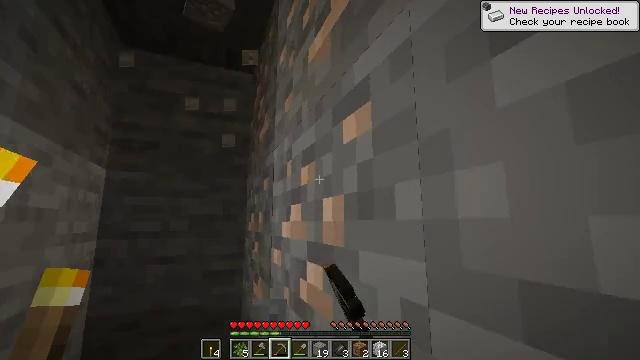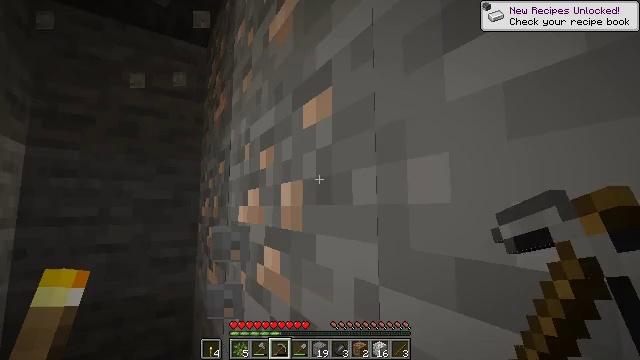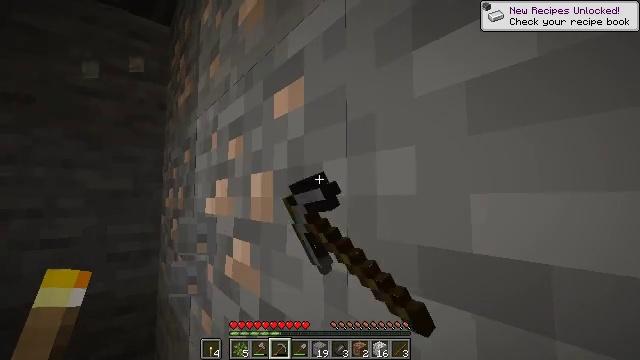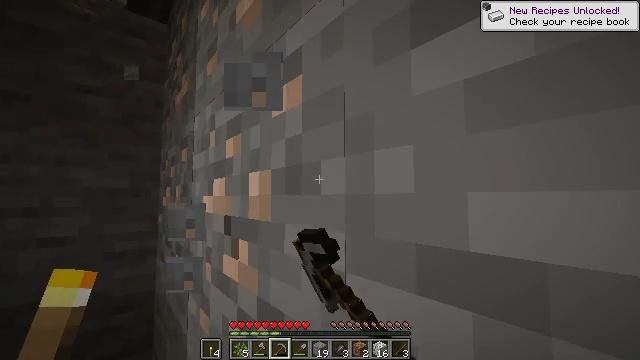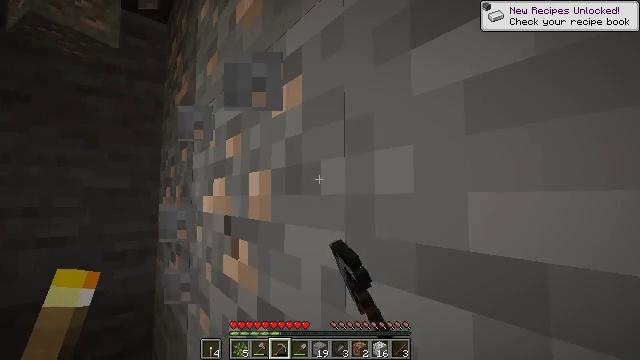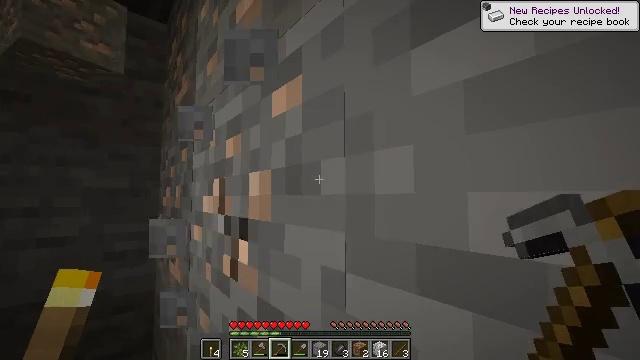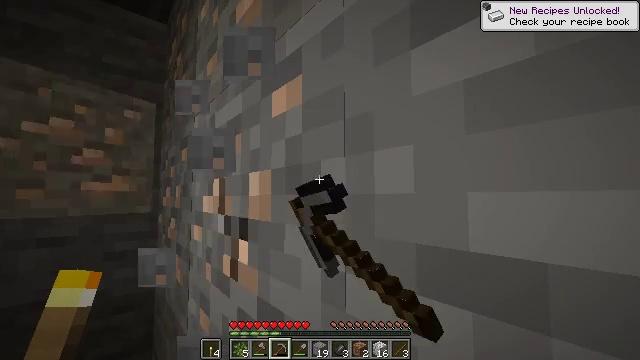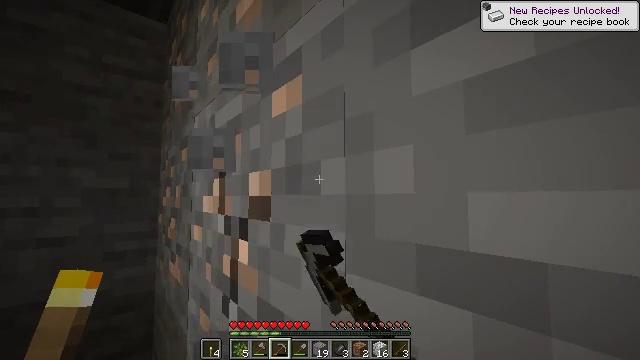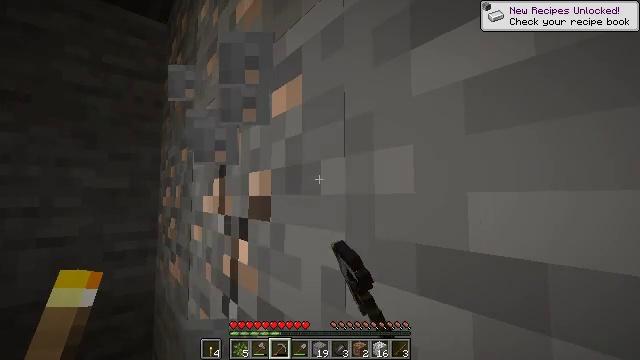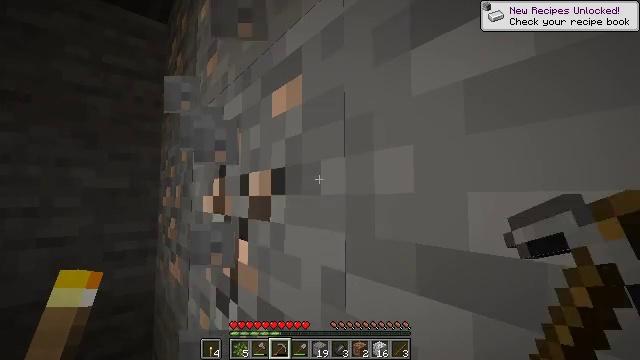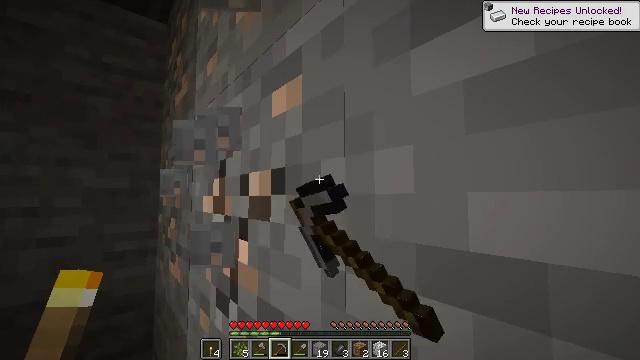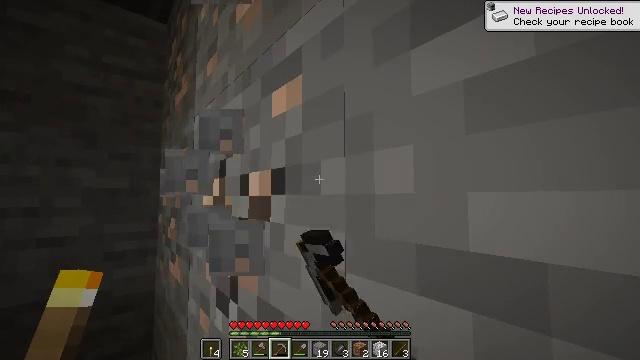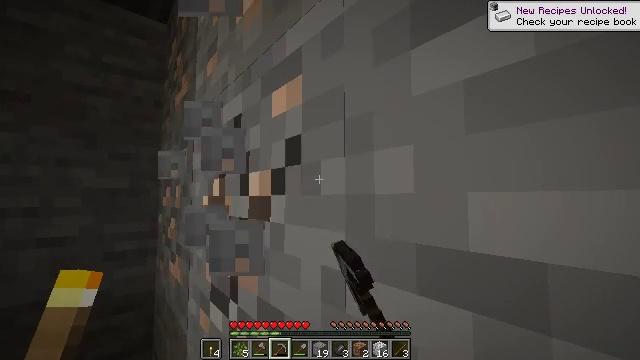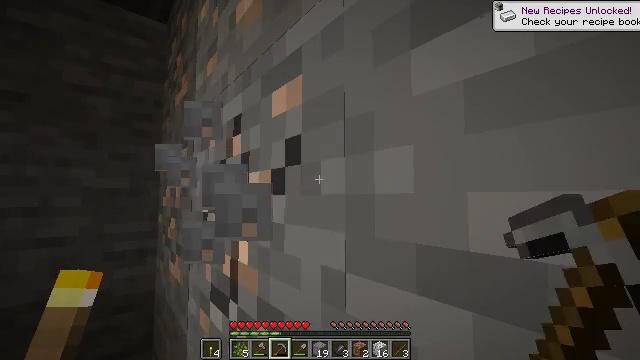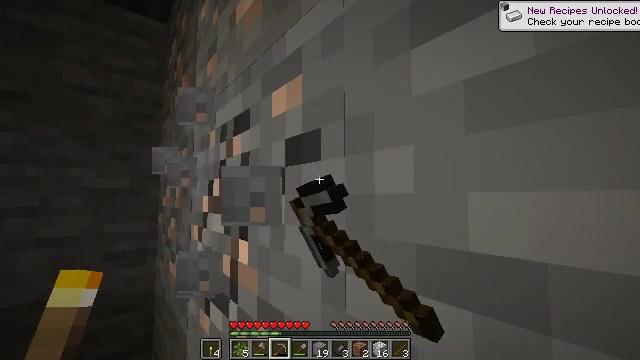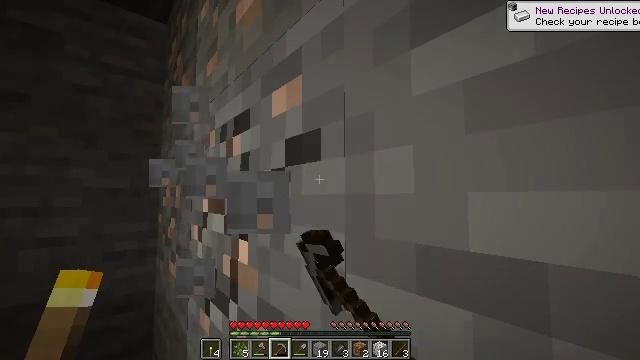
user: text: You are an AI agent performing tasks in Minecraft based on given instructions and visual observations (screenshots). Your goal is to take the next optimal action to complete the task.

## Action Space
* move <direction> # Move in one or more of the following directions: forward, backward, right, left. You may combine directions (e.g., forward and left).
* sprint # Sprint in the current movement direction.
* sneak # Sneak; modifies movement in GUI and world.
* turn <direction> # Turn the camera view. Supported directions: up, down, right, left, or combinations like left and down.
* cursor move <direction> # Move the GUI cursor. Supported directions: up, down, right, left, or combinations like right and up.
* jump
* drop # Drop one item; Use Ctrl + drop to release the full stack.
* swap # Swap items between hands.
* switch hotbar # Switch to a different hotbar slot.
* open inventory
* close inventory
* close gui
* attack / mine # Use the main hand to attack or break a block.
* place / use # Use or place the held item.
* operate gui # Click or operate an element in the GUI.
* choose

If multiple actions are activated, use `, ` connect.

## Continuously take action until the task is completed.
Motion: motion action
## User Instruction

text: Dig up the stone with a tool.
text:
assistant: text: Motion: turn right and down, attack / mine
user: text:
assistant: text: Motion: turn right and down, attack / mine
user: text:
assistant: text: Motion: attack / mine
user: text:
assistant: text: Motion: attack / mine
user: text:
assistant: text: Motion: attack / mine
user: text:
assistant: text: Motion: attack / mine
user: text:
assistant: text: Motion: attack / mine
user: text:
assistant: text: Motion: attack / mine
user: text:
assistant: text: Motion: attack / mine
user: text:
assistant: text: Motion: attack / mine
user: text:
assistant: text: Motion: attack / mine
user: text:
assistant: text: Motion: attack / mine
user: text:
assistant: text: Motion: attack / mine
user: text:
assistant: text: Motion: attack / mine
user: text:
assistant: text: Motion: attack / mine
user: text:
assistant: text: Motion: attack / mine
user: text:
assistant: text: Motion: attack / mine
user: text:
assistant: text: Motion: attack / mine
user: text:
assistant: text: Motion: attack / mine
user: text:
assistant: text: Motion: attack / mine
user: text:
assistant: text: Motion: attack / mine
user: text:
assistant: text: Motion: attack / mine
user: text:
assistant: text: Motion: attack / mine
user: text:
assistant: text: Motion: attack / mine
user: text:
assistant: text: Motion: attack / mine
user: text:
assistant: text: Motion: attack / mine
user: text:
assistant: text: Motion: attack / mine
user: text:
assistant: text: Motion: attack / mine
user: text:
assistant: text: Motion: attack / mine
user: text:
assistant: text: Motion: attack / mine